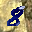
Label: 8